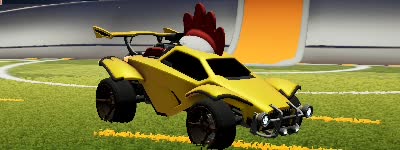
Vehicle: octane